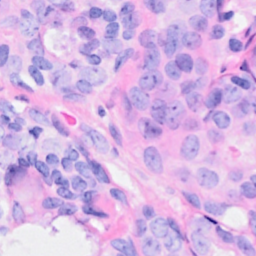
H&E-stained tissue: Breast